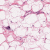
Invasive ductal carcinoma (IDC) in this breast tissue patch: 0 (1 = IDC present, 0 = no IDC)